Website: macys
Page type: delivery-shipping
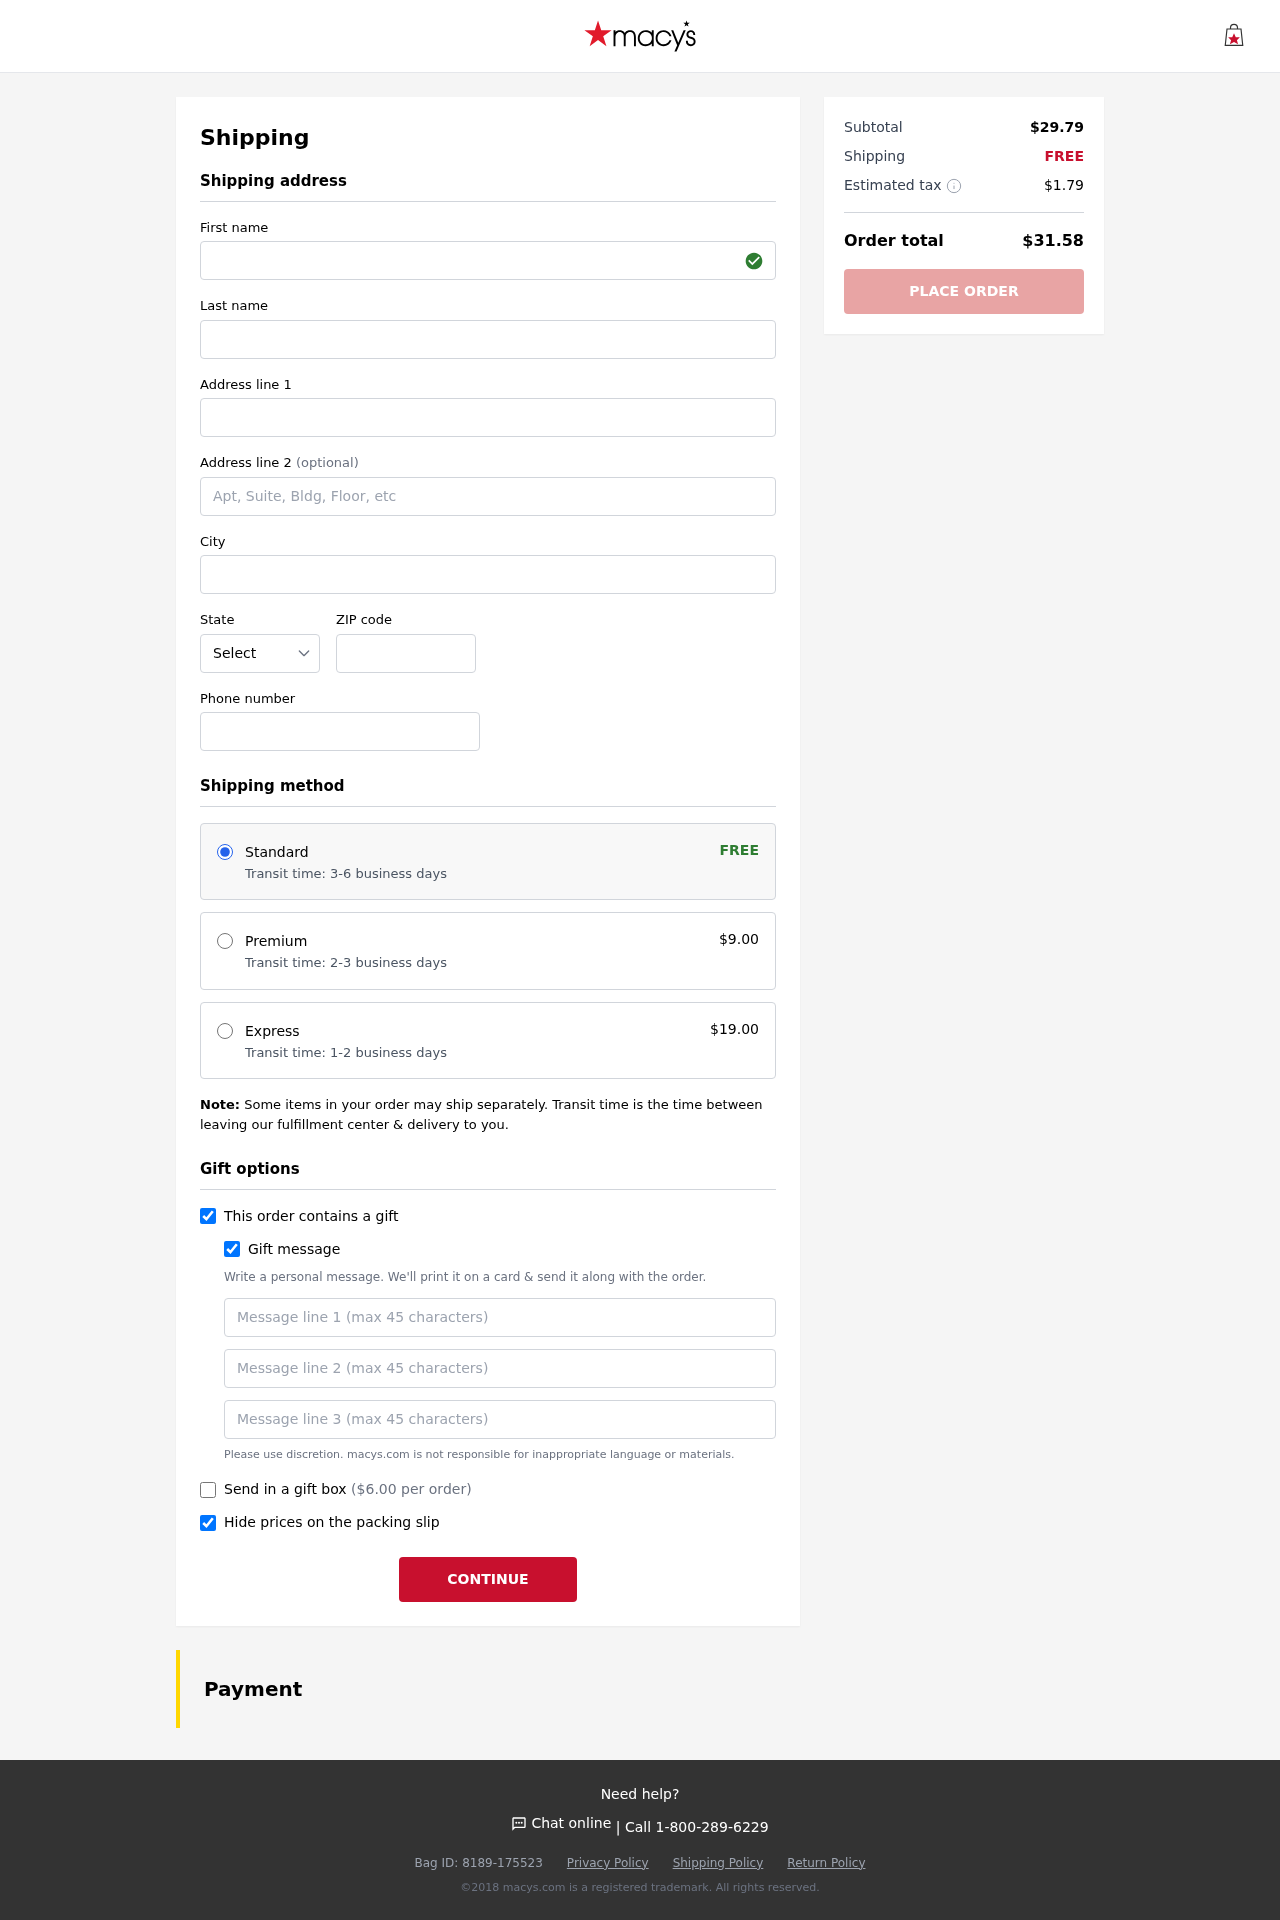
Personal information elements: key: PII_STATE_ABBR
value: MI
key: PII_FIRSTNAME
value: Michael
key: PII_LASTNAME
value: Walker
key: PII_STREET
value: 74075 Davis Loaf Suite 495
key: PII_CITY
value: Jessicamouth
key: PII_POSTCODE
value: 02304
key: PII_PHONE
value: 3152955491
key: PII_GIFT_MESSAGE
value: Happy birthday, Brett! I couldn't resist grabbing these gorgeous heels for you—I know how much you love stepping out in style. Can't wait to see you rock them at your party!  Michael
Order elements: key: ORDER_SHIPPING_STANDARD
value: Transit time: 3-6 business days
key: ORDER_SHIPPING_COST
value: FREE
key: ORDER_SHIPPING_PREMIUM
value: Transit time: 2-3 business days
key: ORDER_SHIPPING_PREMIUM_PRICE
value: $9.00
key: ORDER_SHIPPING_EXPRESS
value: Transit time: 1-2 business days
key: ORDER_SHIPPING_EXPRESS_PRICE
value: $19.00
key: ORDER_GIFT_BOX_PRICE
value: ($6.00 per order)
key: ORDER_SUBTOTAL
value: $29.79
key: ORDER_SHIPPING_COST2
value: FREE
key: ORDER_TAX
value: $1.79
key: ORDER_TOTAL
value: $31.58